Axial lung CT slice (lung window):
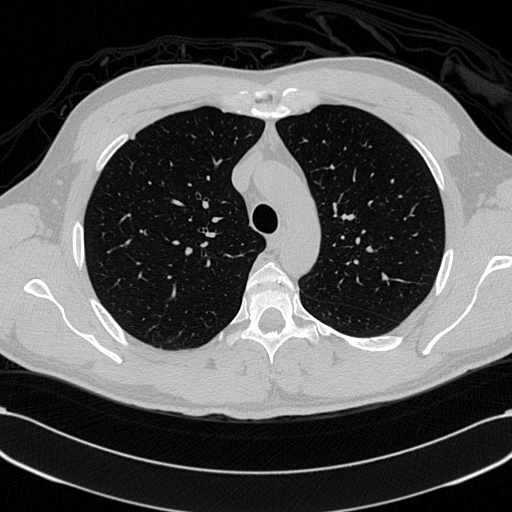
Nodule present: no